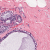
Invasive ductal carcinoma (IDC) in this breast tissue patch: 0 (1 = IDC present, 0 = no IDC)